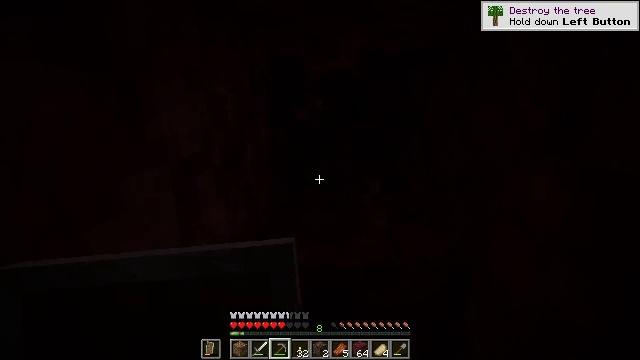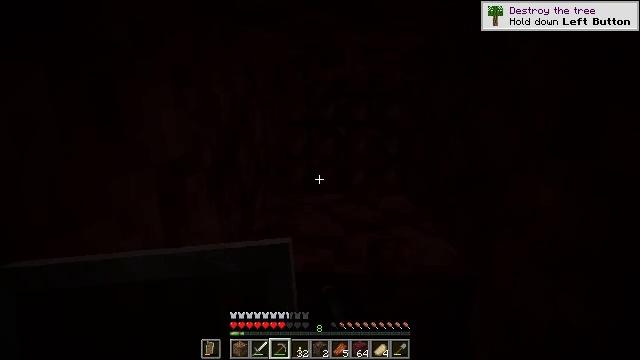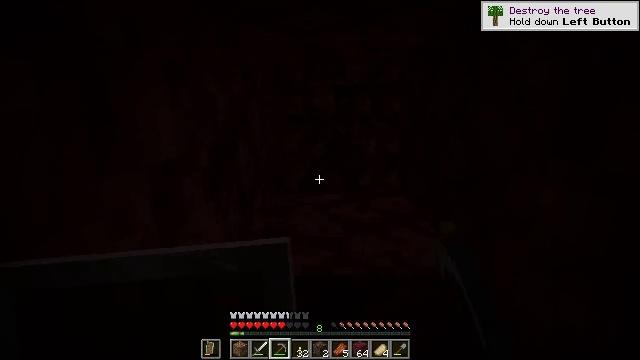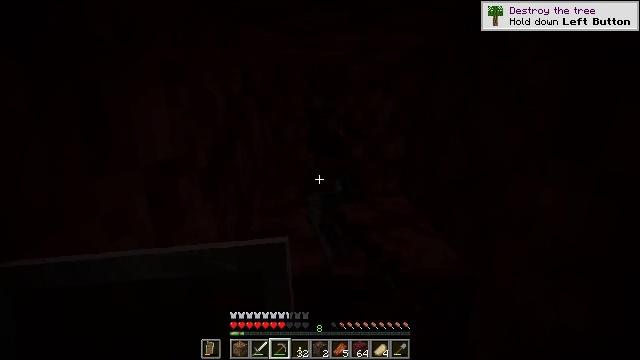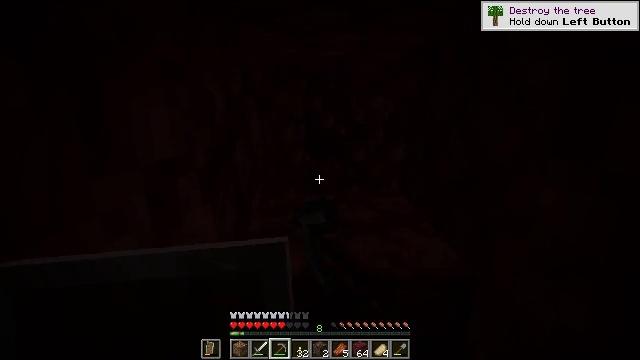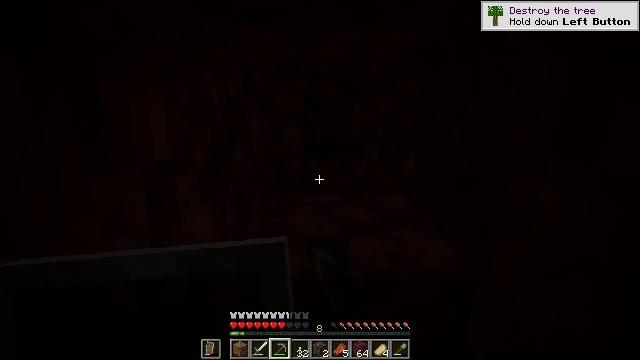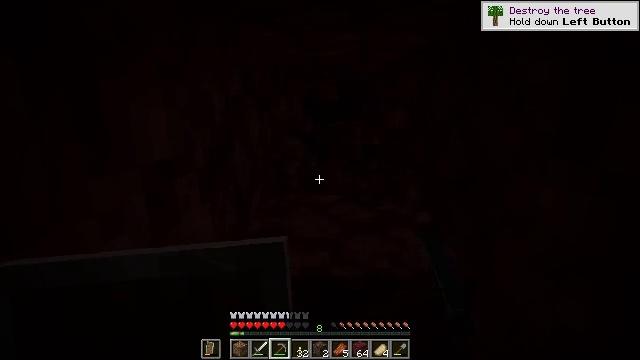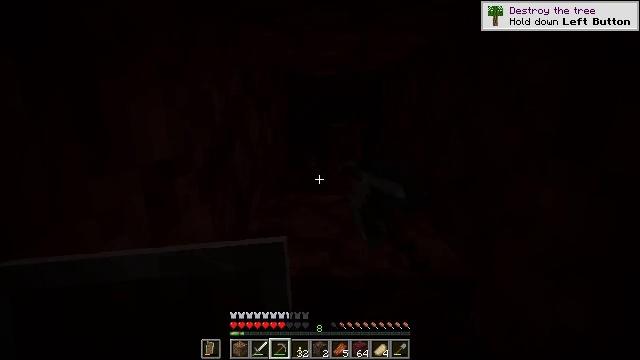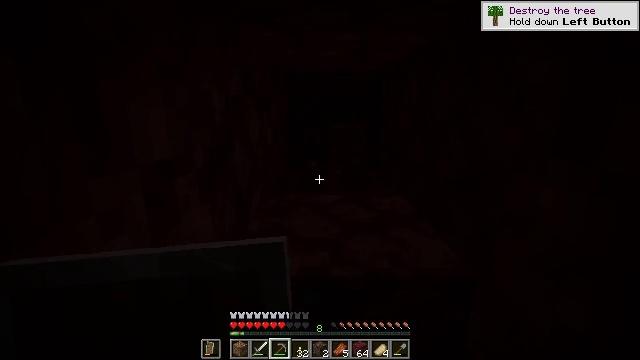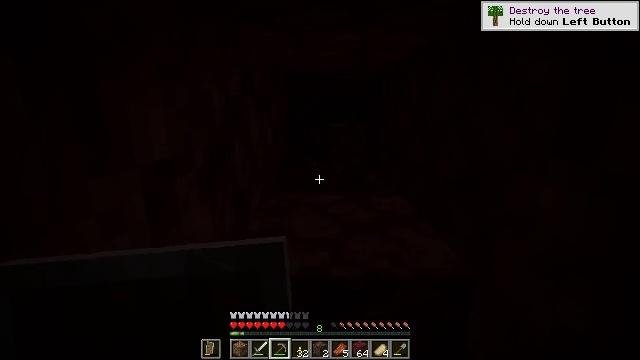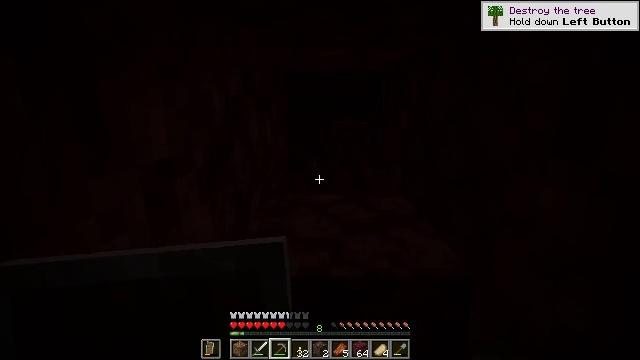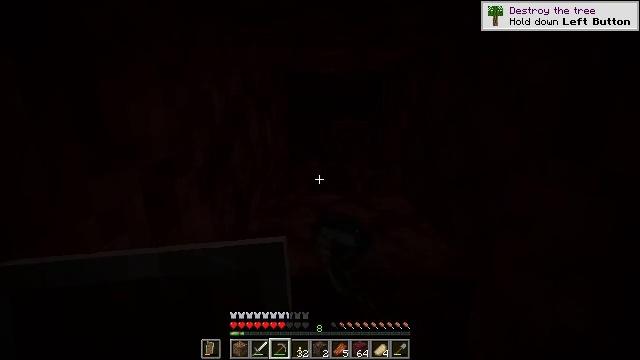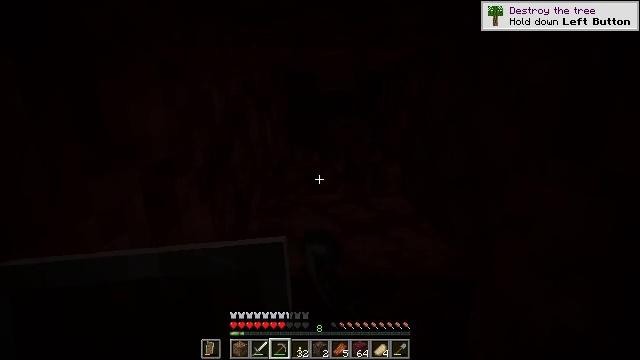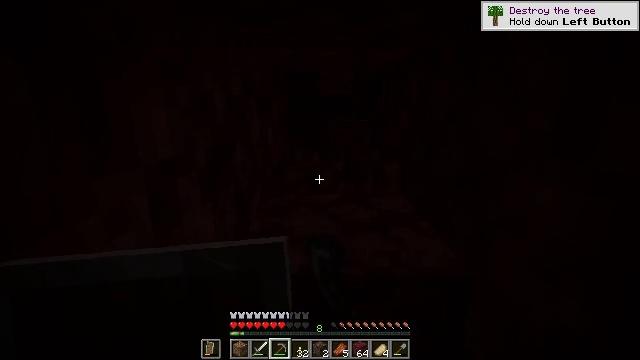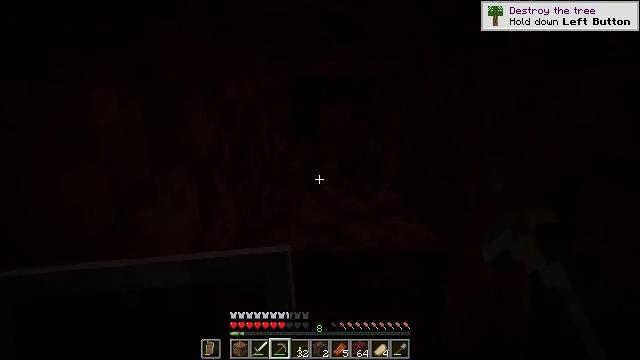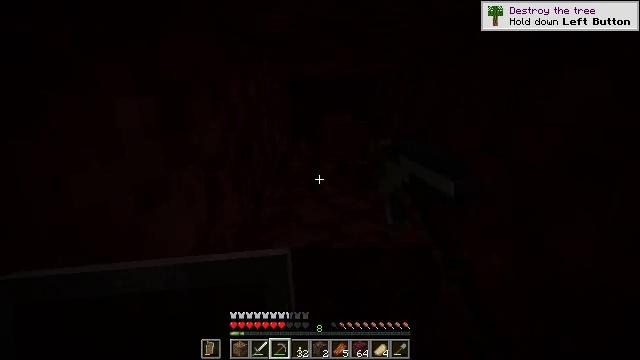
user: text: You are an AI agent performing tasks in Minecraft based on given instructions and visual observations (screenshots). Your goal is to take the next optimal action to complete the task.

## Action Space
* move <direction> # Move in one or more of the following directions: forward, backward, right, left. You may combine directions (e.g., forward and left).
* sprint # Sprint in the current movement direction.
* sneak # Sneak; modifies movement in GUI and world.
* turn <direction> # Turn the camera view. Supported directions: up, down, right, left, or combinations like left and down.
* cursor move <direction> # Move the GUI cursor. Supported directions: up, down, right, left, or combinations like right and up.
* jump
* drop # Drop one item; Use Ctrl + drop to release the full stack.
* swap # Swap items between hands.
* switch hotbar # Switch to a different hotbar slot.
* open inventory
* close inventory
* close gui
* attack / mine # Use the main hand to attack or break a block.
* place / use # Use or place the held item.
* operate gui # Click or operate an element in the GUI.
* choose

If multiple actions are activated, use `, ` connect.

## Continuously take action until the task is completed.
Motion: motion action
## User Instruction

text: Attack the netherrack to gather it.
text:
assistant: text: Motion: attack / mine
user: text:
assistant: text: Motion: attack / mine
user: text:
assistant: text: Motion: attack / mine
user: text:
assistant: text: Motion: attack / mine
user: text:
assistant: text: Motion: attack / mine
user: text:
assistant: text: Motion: attack / mine
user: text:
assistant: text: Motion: attack / mine
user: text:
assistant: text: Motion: attack / mine
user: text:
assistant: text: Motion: attack / mine
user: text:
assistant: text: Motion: attack / mine
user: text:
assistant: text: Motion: attack / mine
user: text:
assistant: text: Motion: attack / mine
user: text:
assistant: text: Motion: move back, attack / mine
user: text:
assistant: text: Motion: move back, attack / mine
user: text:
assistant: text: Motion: move back, attack / mine
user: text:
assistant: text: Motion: move back, attack / mine
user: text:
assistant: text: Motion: attack / mine
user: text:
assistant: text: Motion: attack / mine
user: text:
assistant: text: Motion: attack / mine
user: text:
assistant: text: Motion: attack / mine
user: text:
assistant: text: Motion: attack / mine
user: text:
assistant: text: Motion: attack / mine
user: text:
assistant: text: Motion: attack / mine
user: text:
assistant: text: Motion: attack / mine
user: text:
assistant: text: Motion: attack / mine
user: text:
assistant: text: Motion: move forward, attack / mine
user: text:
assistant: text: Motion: move forward, attack / mine
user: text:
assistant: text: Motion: move forward, attack / mine
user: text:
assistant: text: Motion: move forward, attack / mine
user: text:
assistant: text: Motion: move forward, attack / mine